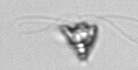
Label: Pyramimonas_longicauda